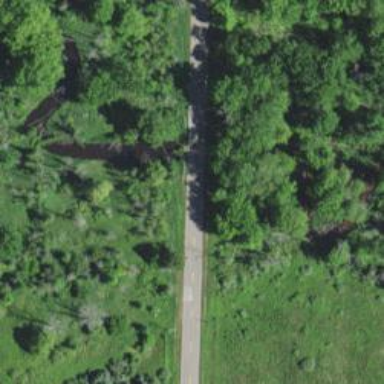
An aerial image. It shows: Culvert tunnel.